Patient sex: M
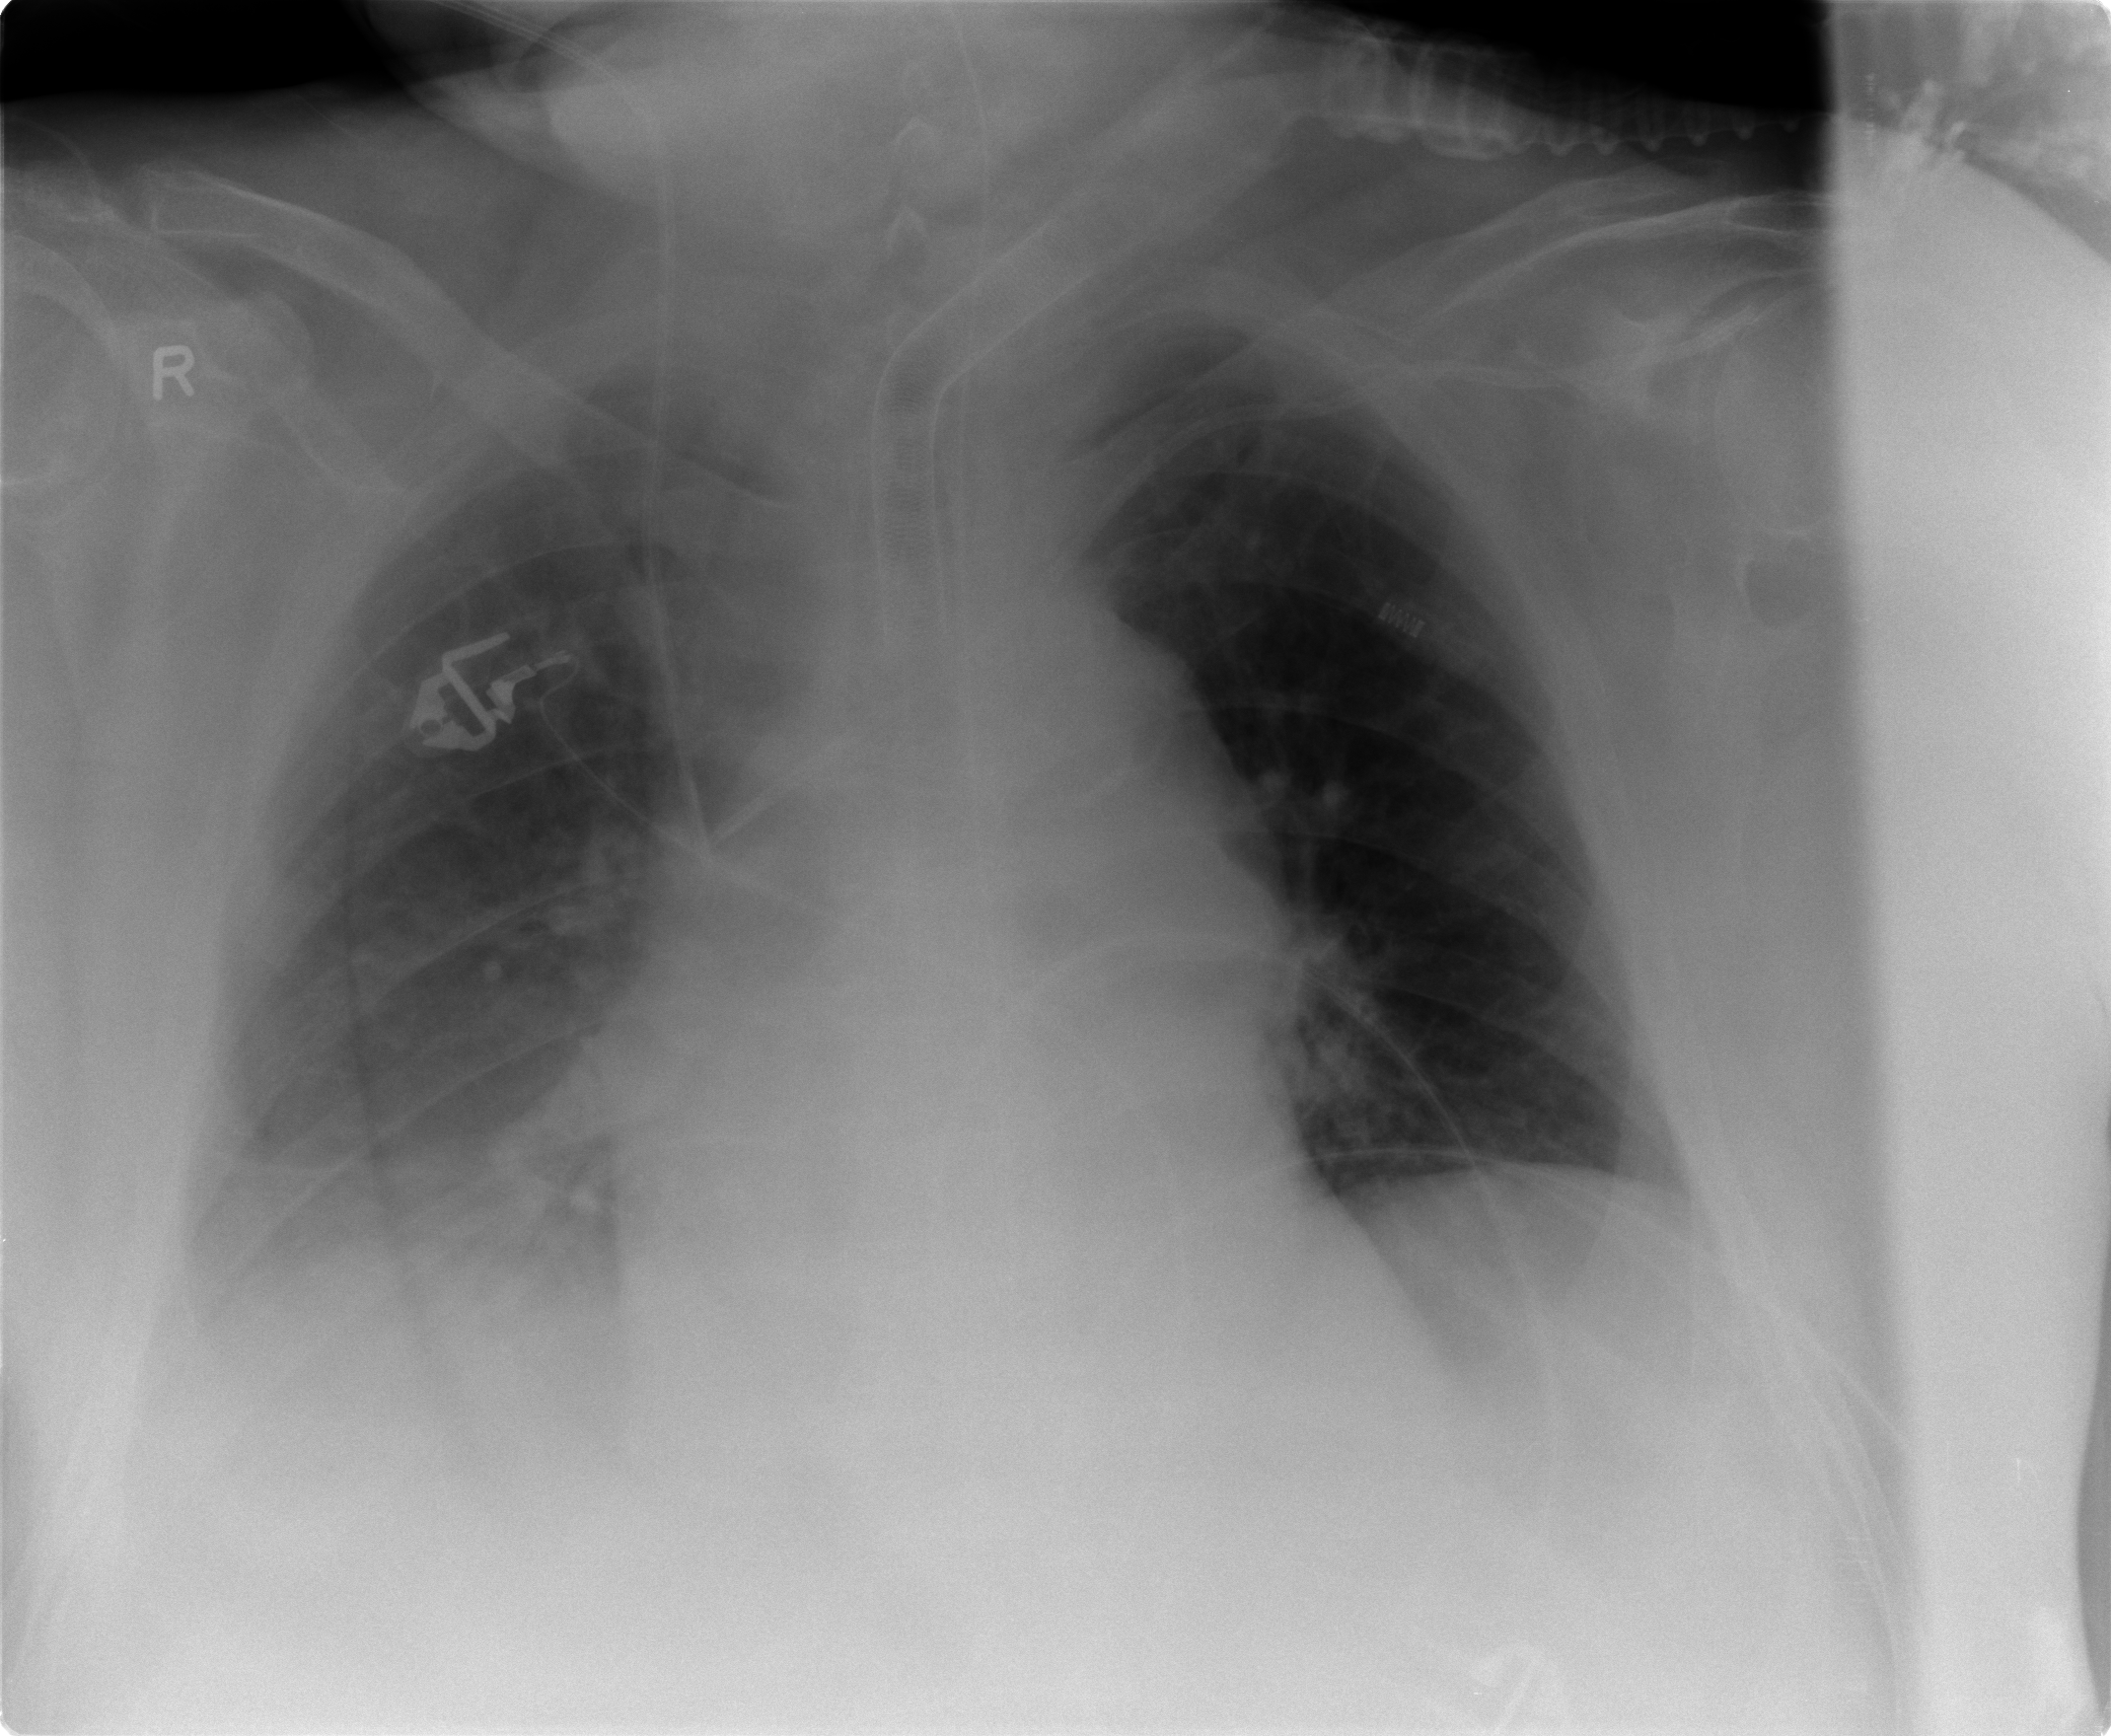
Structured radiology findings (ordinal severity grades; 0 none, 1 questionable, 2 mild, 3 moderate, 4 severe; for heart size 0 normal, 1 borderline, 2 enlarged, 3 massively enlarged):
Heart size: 2
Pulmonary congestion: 2
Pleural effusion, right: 3
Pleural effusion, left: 0
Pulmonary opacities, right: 0
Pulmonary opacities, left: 0
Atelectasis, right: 3
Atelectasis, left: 3